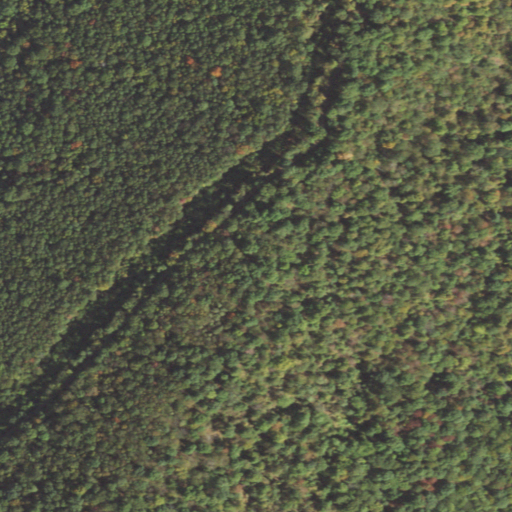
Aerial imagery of ridge(s) in Pennsylvania named Rays Hill containing deciduous forest and open development